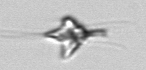
Label: Pyramimonas_longicauda